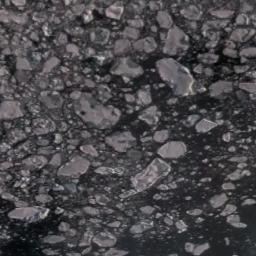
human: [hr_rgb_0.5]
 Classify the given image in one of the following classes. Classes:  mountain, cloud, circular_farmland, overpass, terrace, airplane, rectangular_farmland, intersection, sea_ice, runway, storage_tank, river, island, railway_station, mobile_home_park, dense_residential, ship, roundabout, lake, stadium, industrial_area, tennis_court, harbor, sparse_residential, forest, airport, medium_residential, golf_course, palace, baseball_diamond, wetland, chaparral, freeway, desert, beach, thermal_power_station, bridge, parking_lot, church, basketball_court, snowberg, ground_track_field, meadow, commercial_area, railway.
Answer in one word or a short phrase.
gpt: sea_ice